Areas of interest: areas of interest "Park and greenspace"
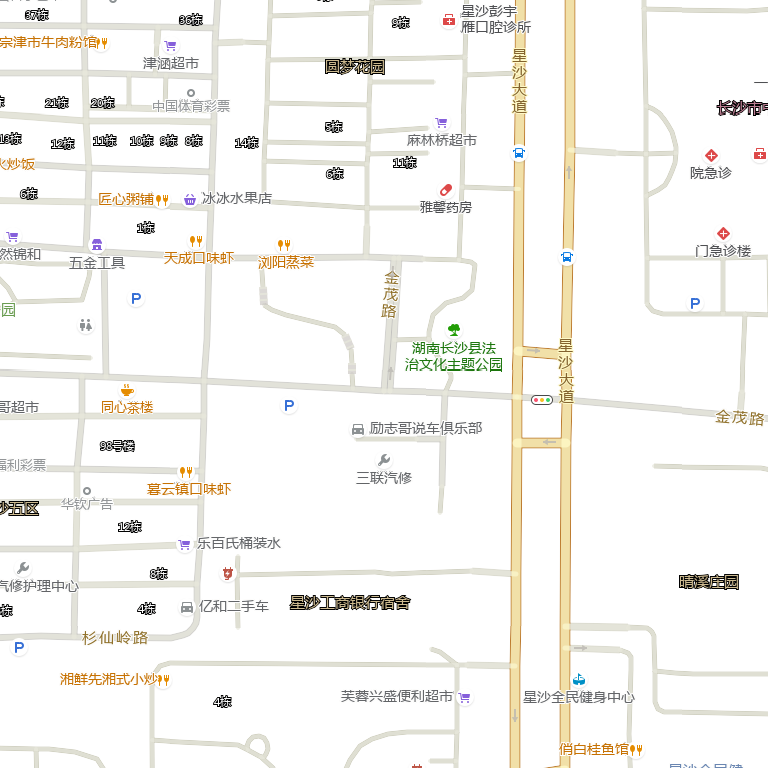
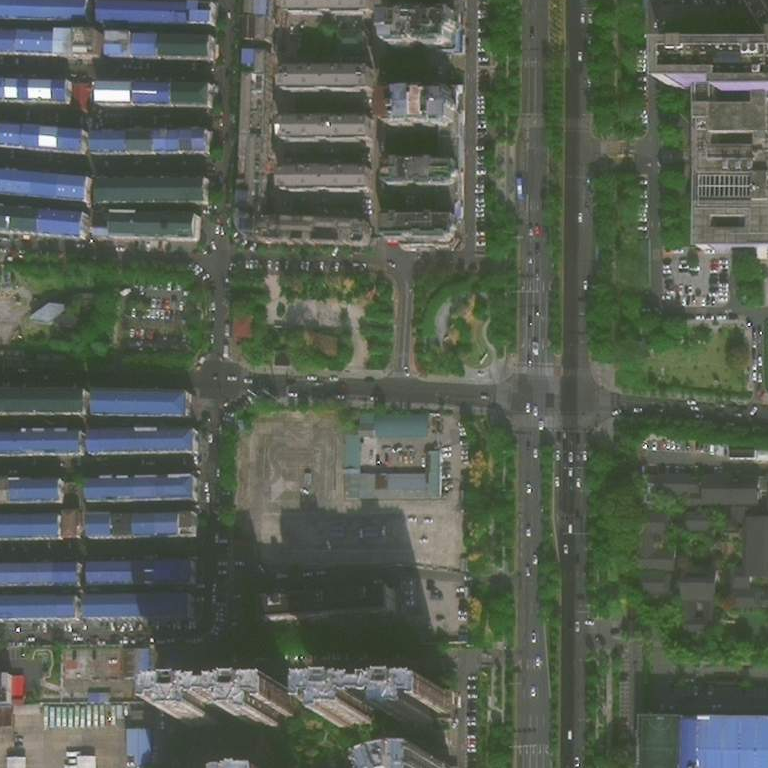